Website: walmart
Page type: billing-address
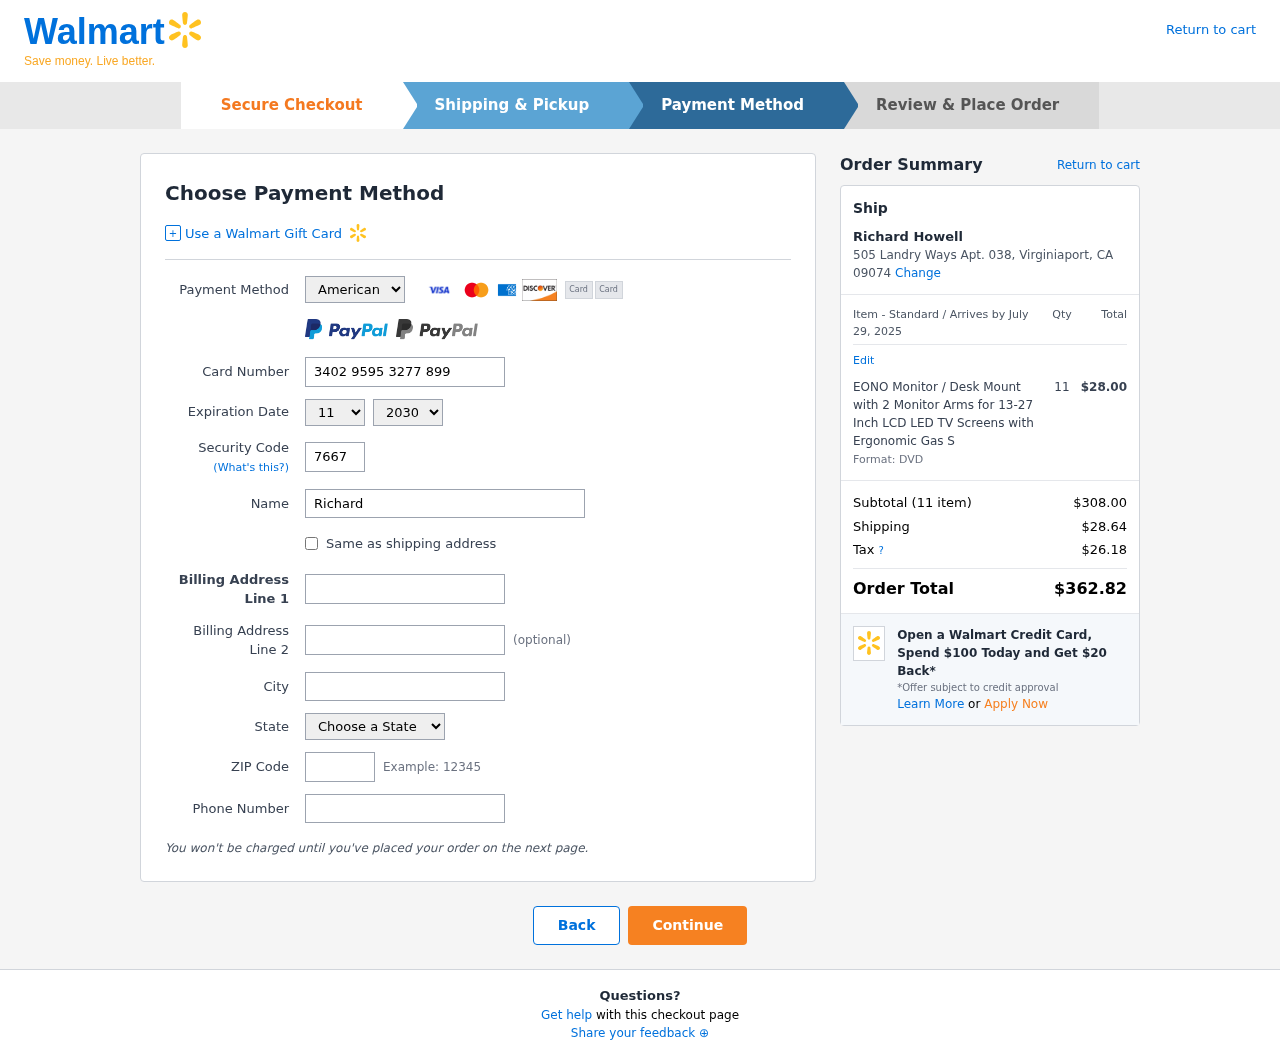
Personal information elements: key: PII_CARD_CVV
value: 7667
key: PII_CARD_EXPIRY_MONTH
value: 11
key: PII_CARD_EXPIRY_YEAR
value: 30
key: PII_CARD_NUMBER
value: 3402 9595 3277 899
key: PII_CARD_TYPE
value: American Express
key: PII_CITY
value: Virginiaport
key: PII_CITY_STATE_ZIP
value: Virginiaport, CA 09074
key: PII_FULLNAME
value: Richard Howell
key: PII_PHONE
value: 8806936488
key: PII_POSTCODE
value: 09074
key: PII_STATE
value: California
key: PII_STREET
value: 505 Landry Ways Apt. 038
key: PII_FULLNAME2
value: Richard Howell
Product elements: key: PRODUCT1_NAME
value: EONO Monitor / Desk Mount with 2 Monitor Arms for 13-27 Inch LCD LED TV Screens with Ergonomic Gas S
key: PRODUCT1_PRICE
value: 28
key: PRODUCT1_QUANTITY
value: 11
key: PRODUCT1_DESC
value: Format: DVD
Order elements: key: ORDER_DELIVERY_DATE
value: July 29, 2025
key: ORDER_NUM_ITEMS
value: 11
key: ORDER_SUBTOTAL
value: $308.00
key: ORDER_SHIPPING_COST
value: $28.64
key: ORDER_TAX
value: $26.18
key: ORDER_TOTAL
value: $362.82